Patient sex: M
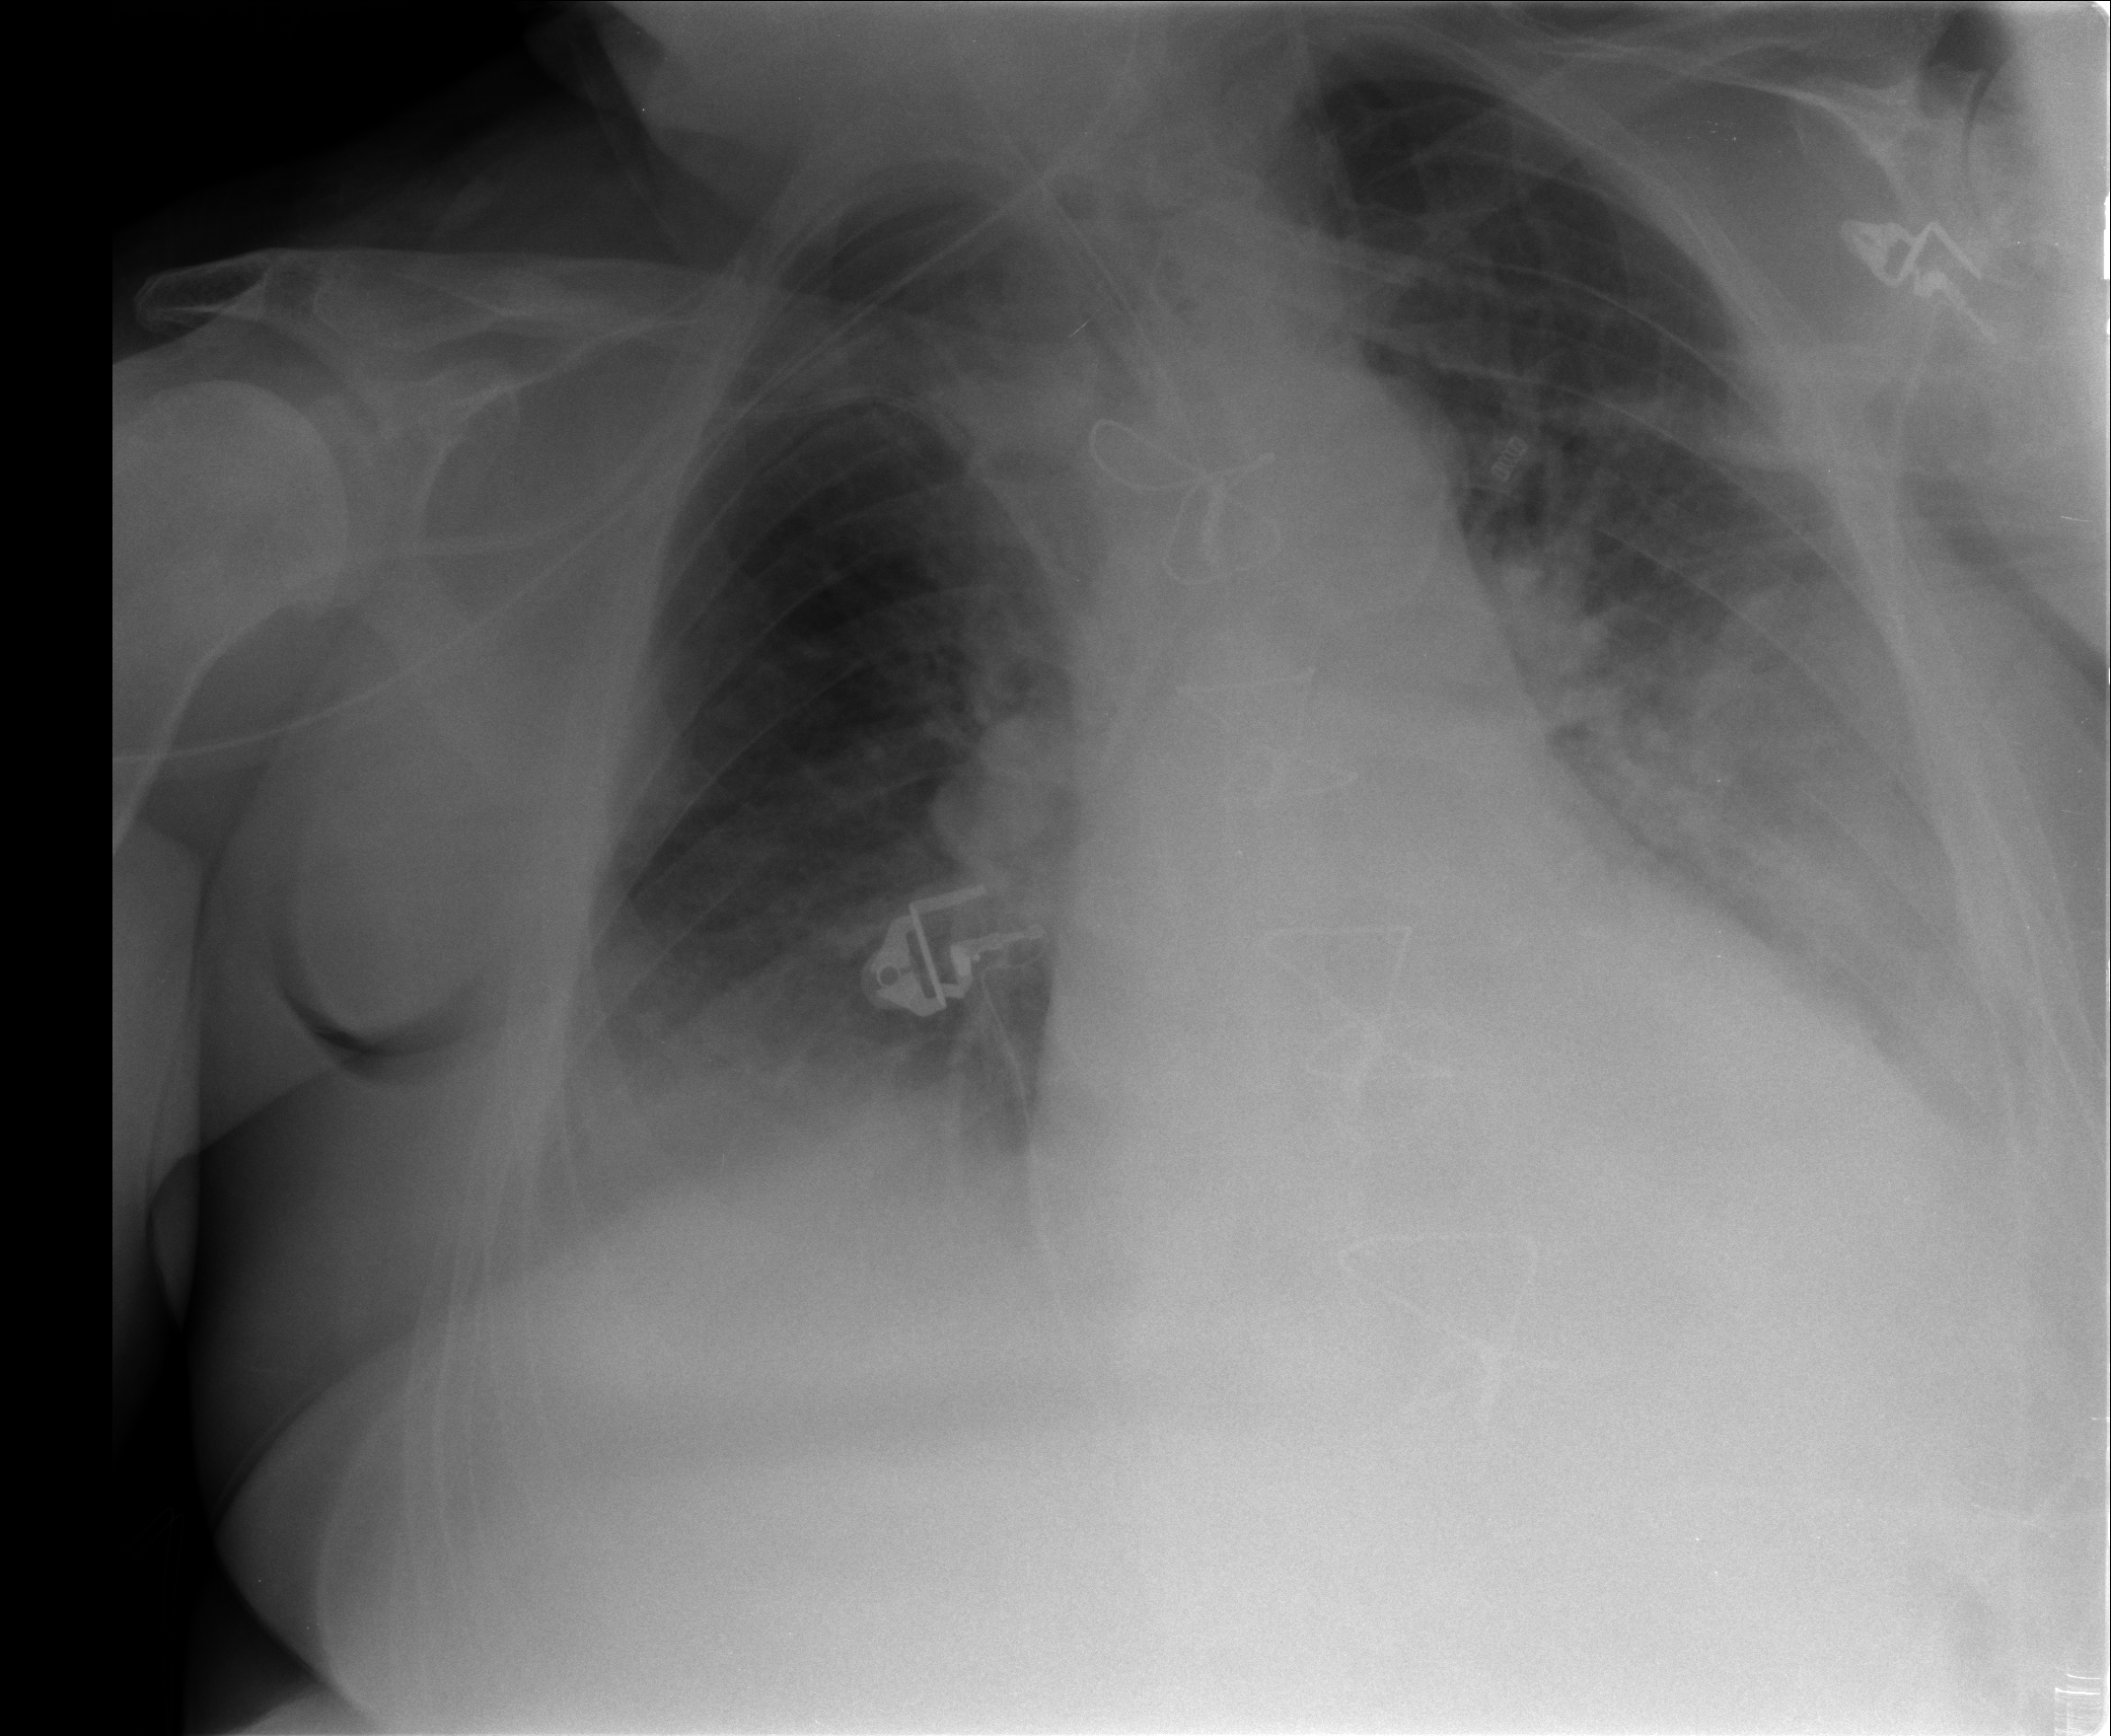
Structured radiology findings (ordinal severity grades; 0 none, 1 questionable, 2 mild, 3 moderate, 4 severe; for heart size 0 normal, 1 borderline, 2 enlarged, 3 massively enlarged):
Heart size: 2
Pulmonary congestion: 2
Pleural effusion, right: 2
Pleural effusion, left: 2
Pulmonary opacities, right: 0
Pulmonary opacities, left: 0
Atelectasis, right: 2
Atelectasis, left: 2